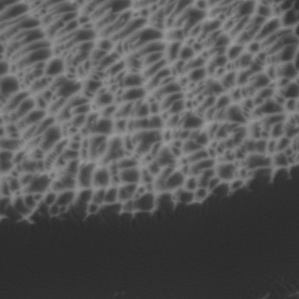
Label: non_frost